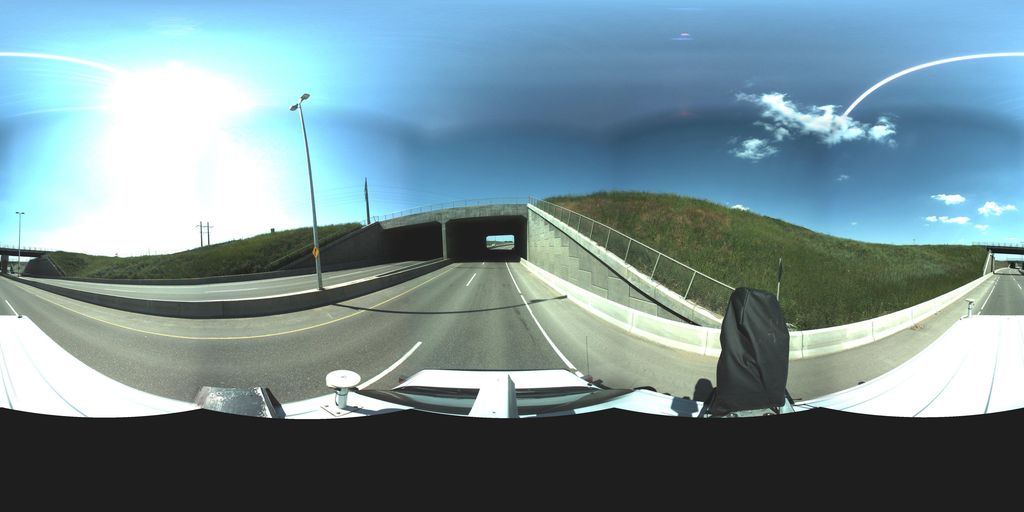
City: saskatoon